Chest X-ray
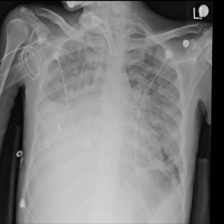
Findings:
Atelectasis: negative
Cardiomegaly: negative
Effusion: negative
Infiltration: negative
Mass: negative
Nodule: negative
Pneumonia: negative
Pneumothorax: negative
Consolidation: negative
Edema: negative
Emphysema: negative
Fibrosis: negative
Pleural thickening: negative
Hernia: negative